Question: I have following UI in my angularjs project
on click of button in front of textbox i am calling one API whose code is
'''
$scope.generateAppId = function(){
var reqData = {};
var res = $http.post('http://192.168.1.30:8090/apps/createappid', $scope.reqData);
res.success(function(data, status, headers, config) {
$scope.message = data;
$scope.appId = data.appId
console.log(data);
});
}
'''
This is the reponse data on successful API call
'''
{
id: null
name: null
appId: "c5b09133-eb40-4b90-b6de-5cfd054b2de9"
secret: null
domain: null
}
'''
Now i want to set value in JSON response to the textbox.
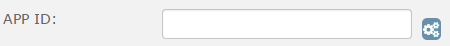
Answer: couldn't you have a seperate $scope variable for the textbox and have that variable as the model in the textbox?
You could set the variable to be an empty string when not required to show anything and then set the variable to $scope.appId
'$scope.textbox = '''
'<input type='textbox' ng-model='textbox' name='textbox'>'
then
'$scope.textbox = $scope.appId'